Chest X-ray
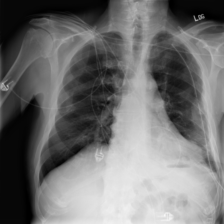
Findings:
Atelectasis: positive
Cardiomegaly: negative
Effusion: negative
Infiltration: negative
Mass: negative
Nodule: negative
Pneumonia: negative
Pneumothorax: negative
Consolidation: positive
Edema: negative
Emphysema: negative
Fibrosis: negative
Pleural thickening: negative
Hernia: negative